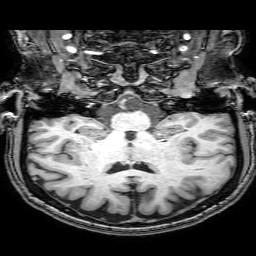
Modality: T1w
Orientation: sagittal
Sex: female
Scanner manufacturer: philips
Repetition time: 0.008202 s
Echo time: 0.00379 s